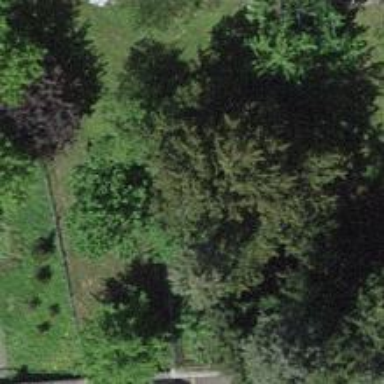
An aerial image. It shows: Deciduous broadleaved tree in garden.